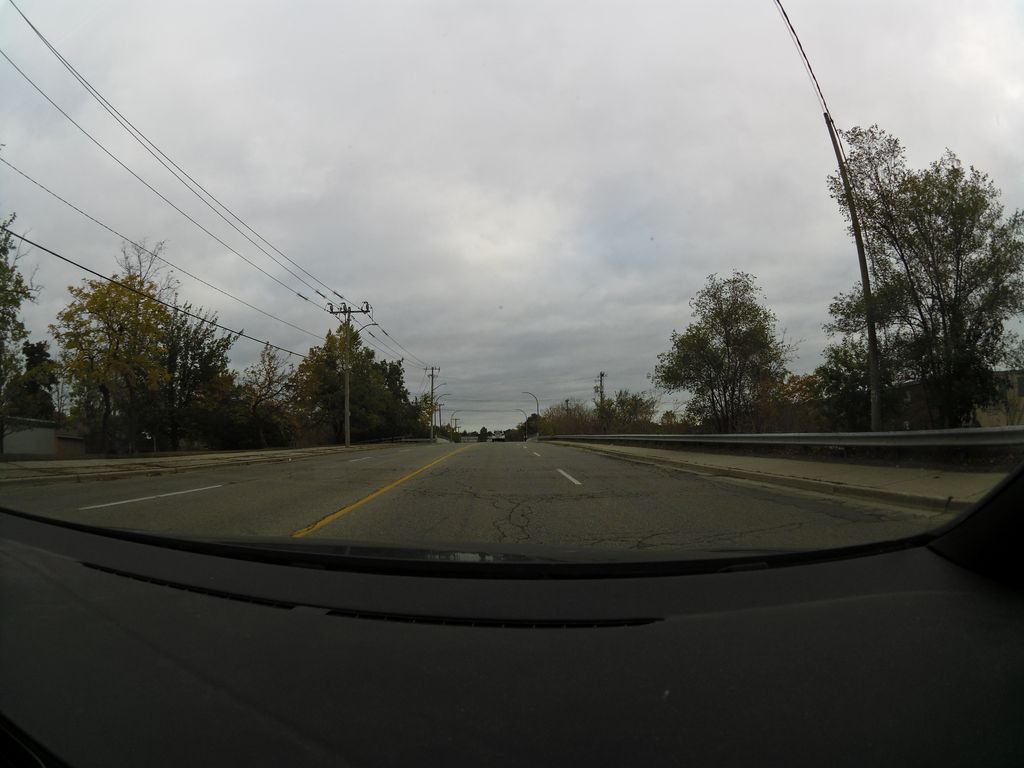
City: kitchener-waterloo